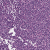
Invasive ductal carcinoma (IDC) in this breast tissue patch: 1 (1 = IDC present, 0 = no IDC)